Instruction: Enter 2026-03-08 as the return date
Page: home
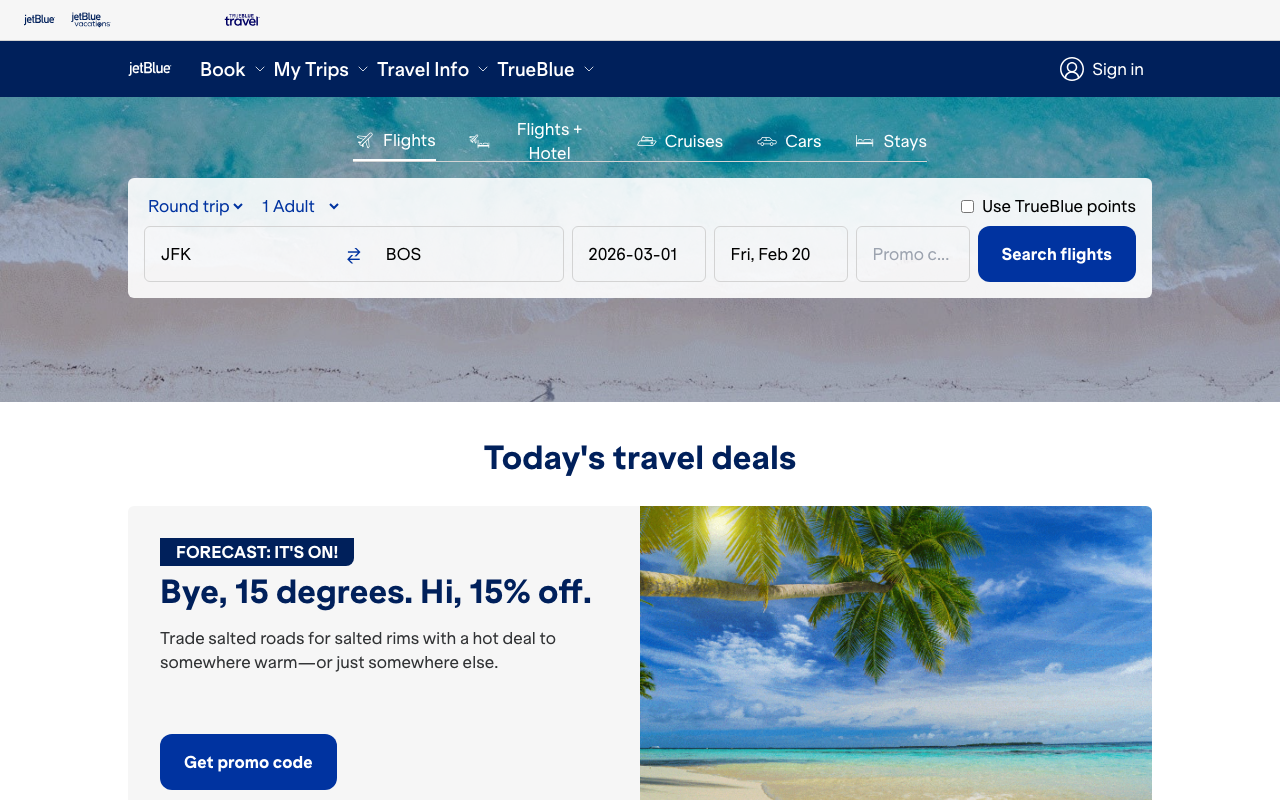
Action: type